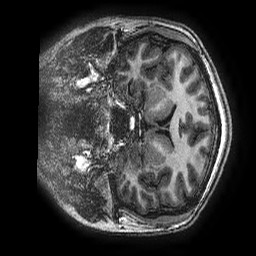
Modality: T1w
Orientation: coronal
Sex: female
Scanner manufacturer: ge
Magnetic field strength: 3 T
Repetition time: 0.00766 s
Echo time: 0.003476 s